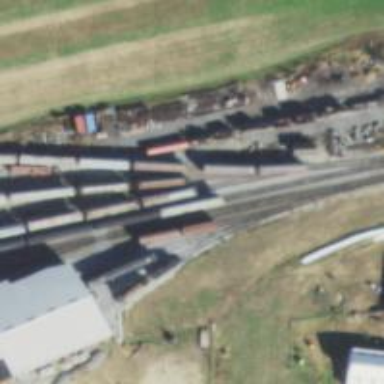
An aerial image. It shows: Preserved rail yard. The yard contains railway tracks.